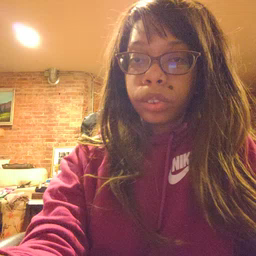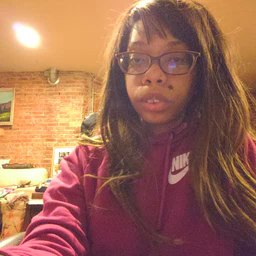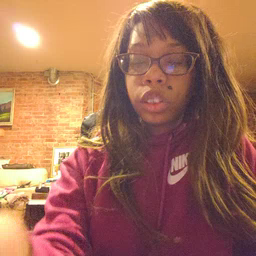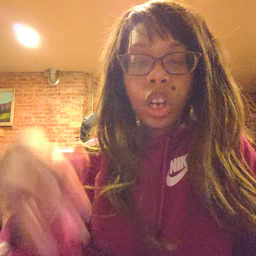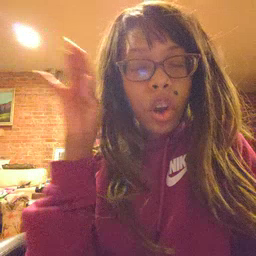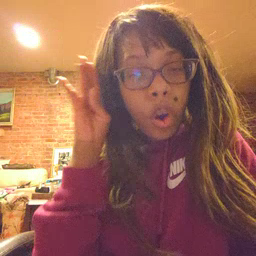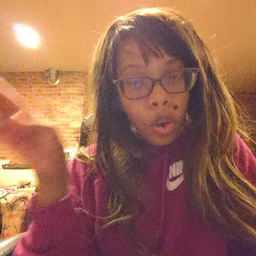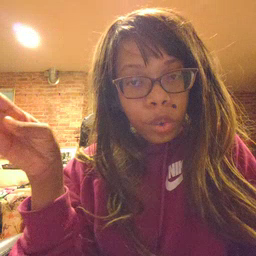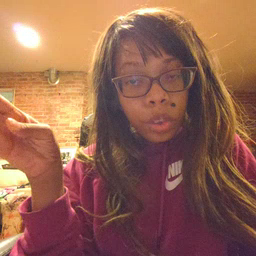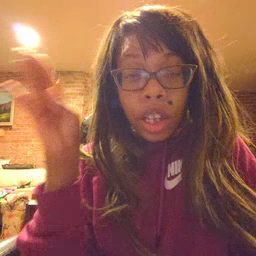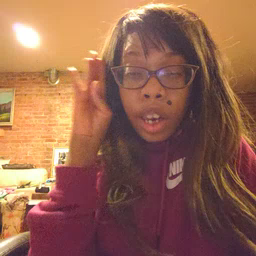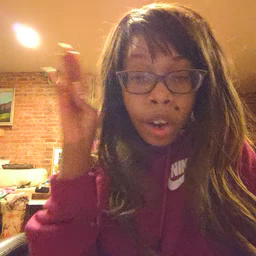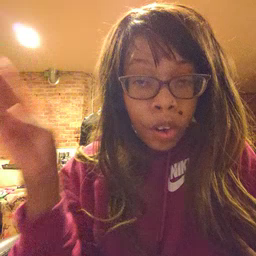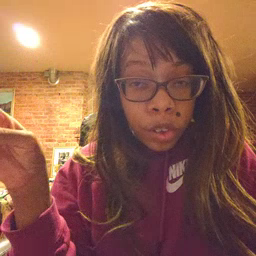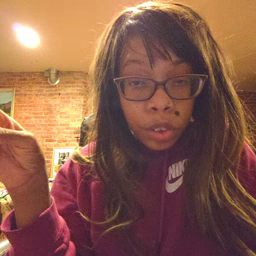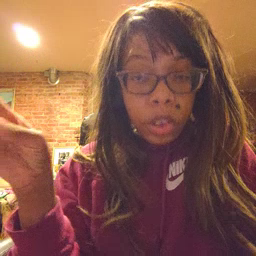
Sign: hello